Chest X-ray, AP view. Patient: 61 years old, sex M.
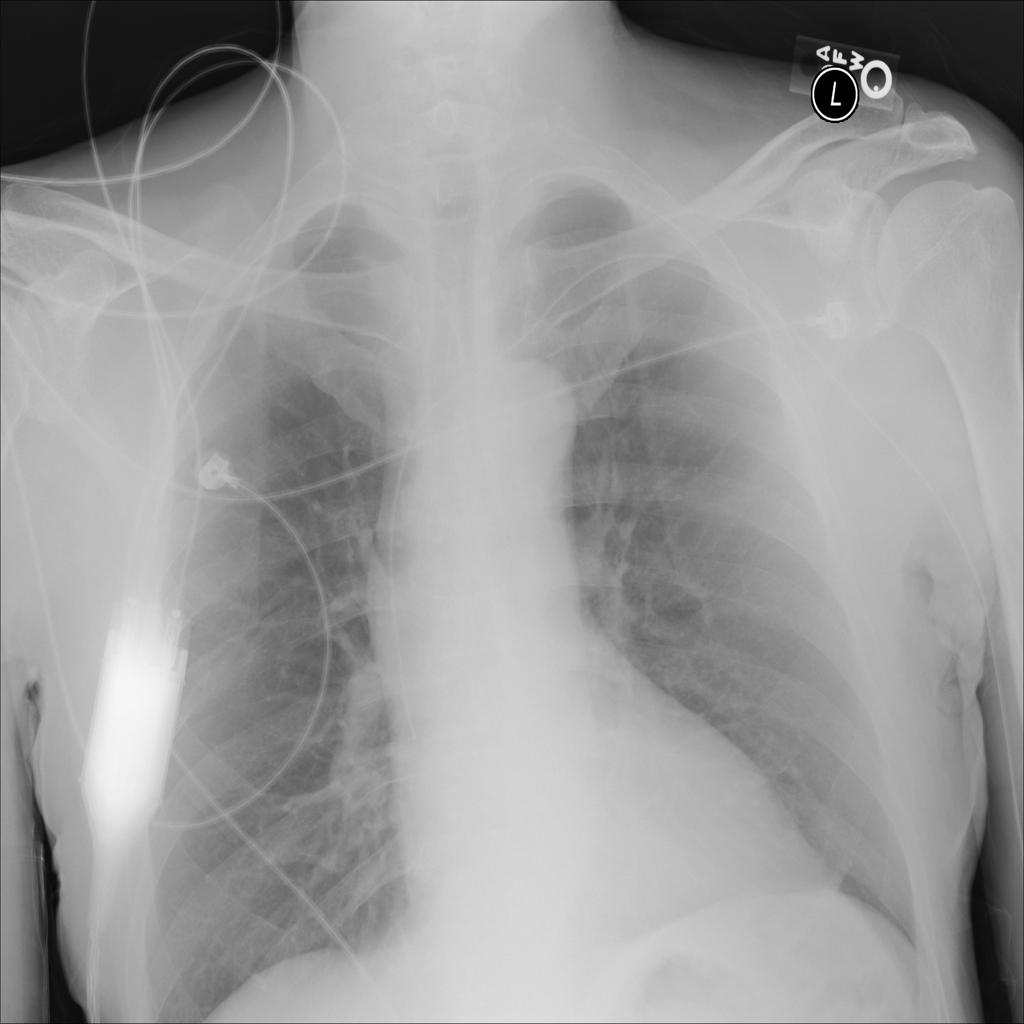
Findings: No Finding